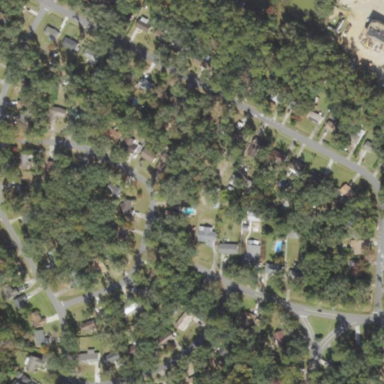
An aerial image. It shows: Residential area composed of single-family homes.